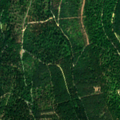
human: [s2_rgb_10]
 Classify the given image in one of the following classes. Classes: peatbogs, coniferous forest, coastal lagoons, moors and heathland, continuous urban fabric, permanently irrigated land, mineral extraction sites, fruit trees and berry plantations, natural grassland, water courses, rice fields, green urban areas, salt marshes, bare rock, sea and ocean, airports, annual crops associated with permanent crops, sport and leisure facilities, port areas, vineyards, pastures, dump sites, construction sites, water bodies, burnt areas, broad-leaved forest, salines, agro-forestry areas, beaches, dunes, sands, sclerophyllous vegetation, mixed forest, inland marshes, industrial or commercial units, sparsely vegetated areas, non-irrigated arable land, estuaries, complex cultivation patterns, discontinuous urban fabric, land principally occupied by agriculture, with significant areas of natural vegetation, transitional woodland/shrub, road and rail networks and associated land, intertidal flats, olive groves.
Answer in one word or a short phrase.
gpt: broad-leaved forest, mixed forest